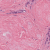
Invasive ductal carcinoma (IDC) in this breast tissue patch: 1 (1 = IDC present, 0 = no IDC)